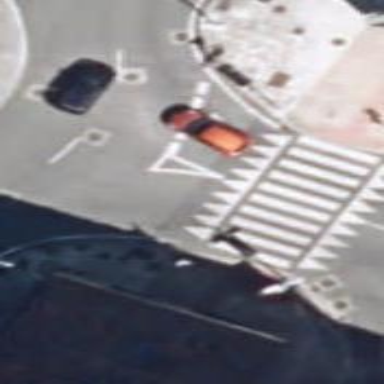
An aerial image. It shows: Road with traffic signals controlling the flow of traffic.